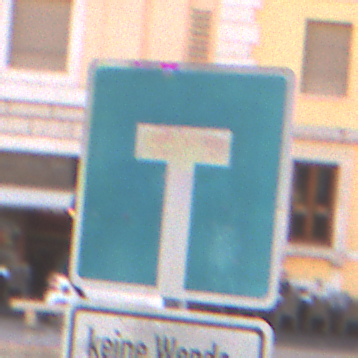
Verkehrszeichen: Sackgasse
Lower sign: HinweisGeaenderteVorfahrtVerkehrsfuehrungVerkehrsregelung3
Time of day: SunriseSunset
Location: Outdoor (Urban)
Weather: Clear
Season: NotSpecified
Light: Natural